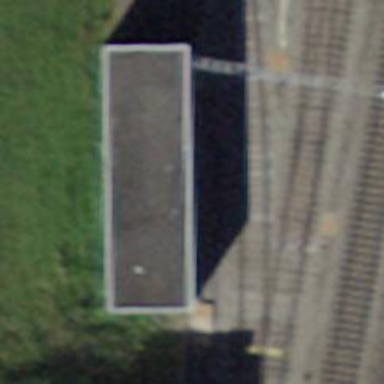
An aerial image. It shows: Railway siding with rails.